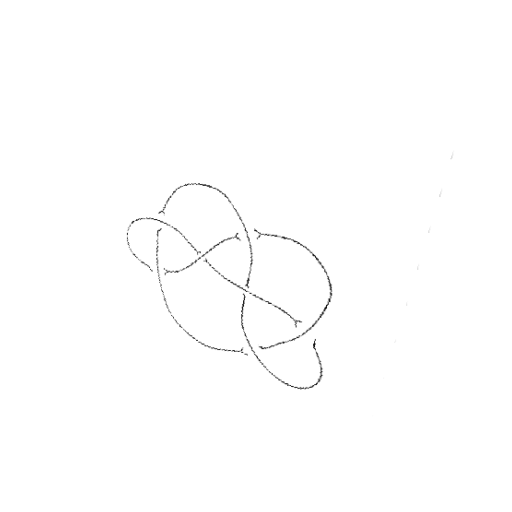
Crossing number: 7